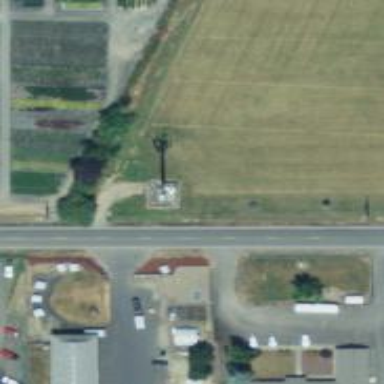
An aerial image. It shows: Man-made mast used for communication purposes.